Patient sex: F
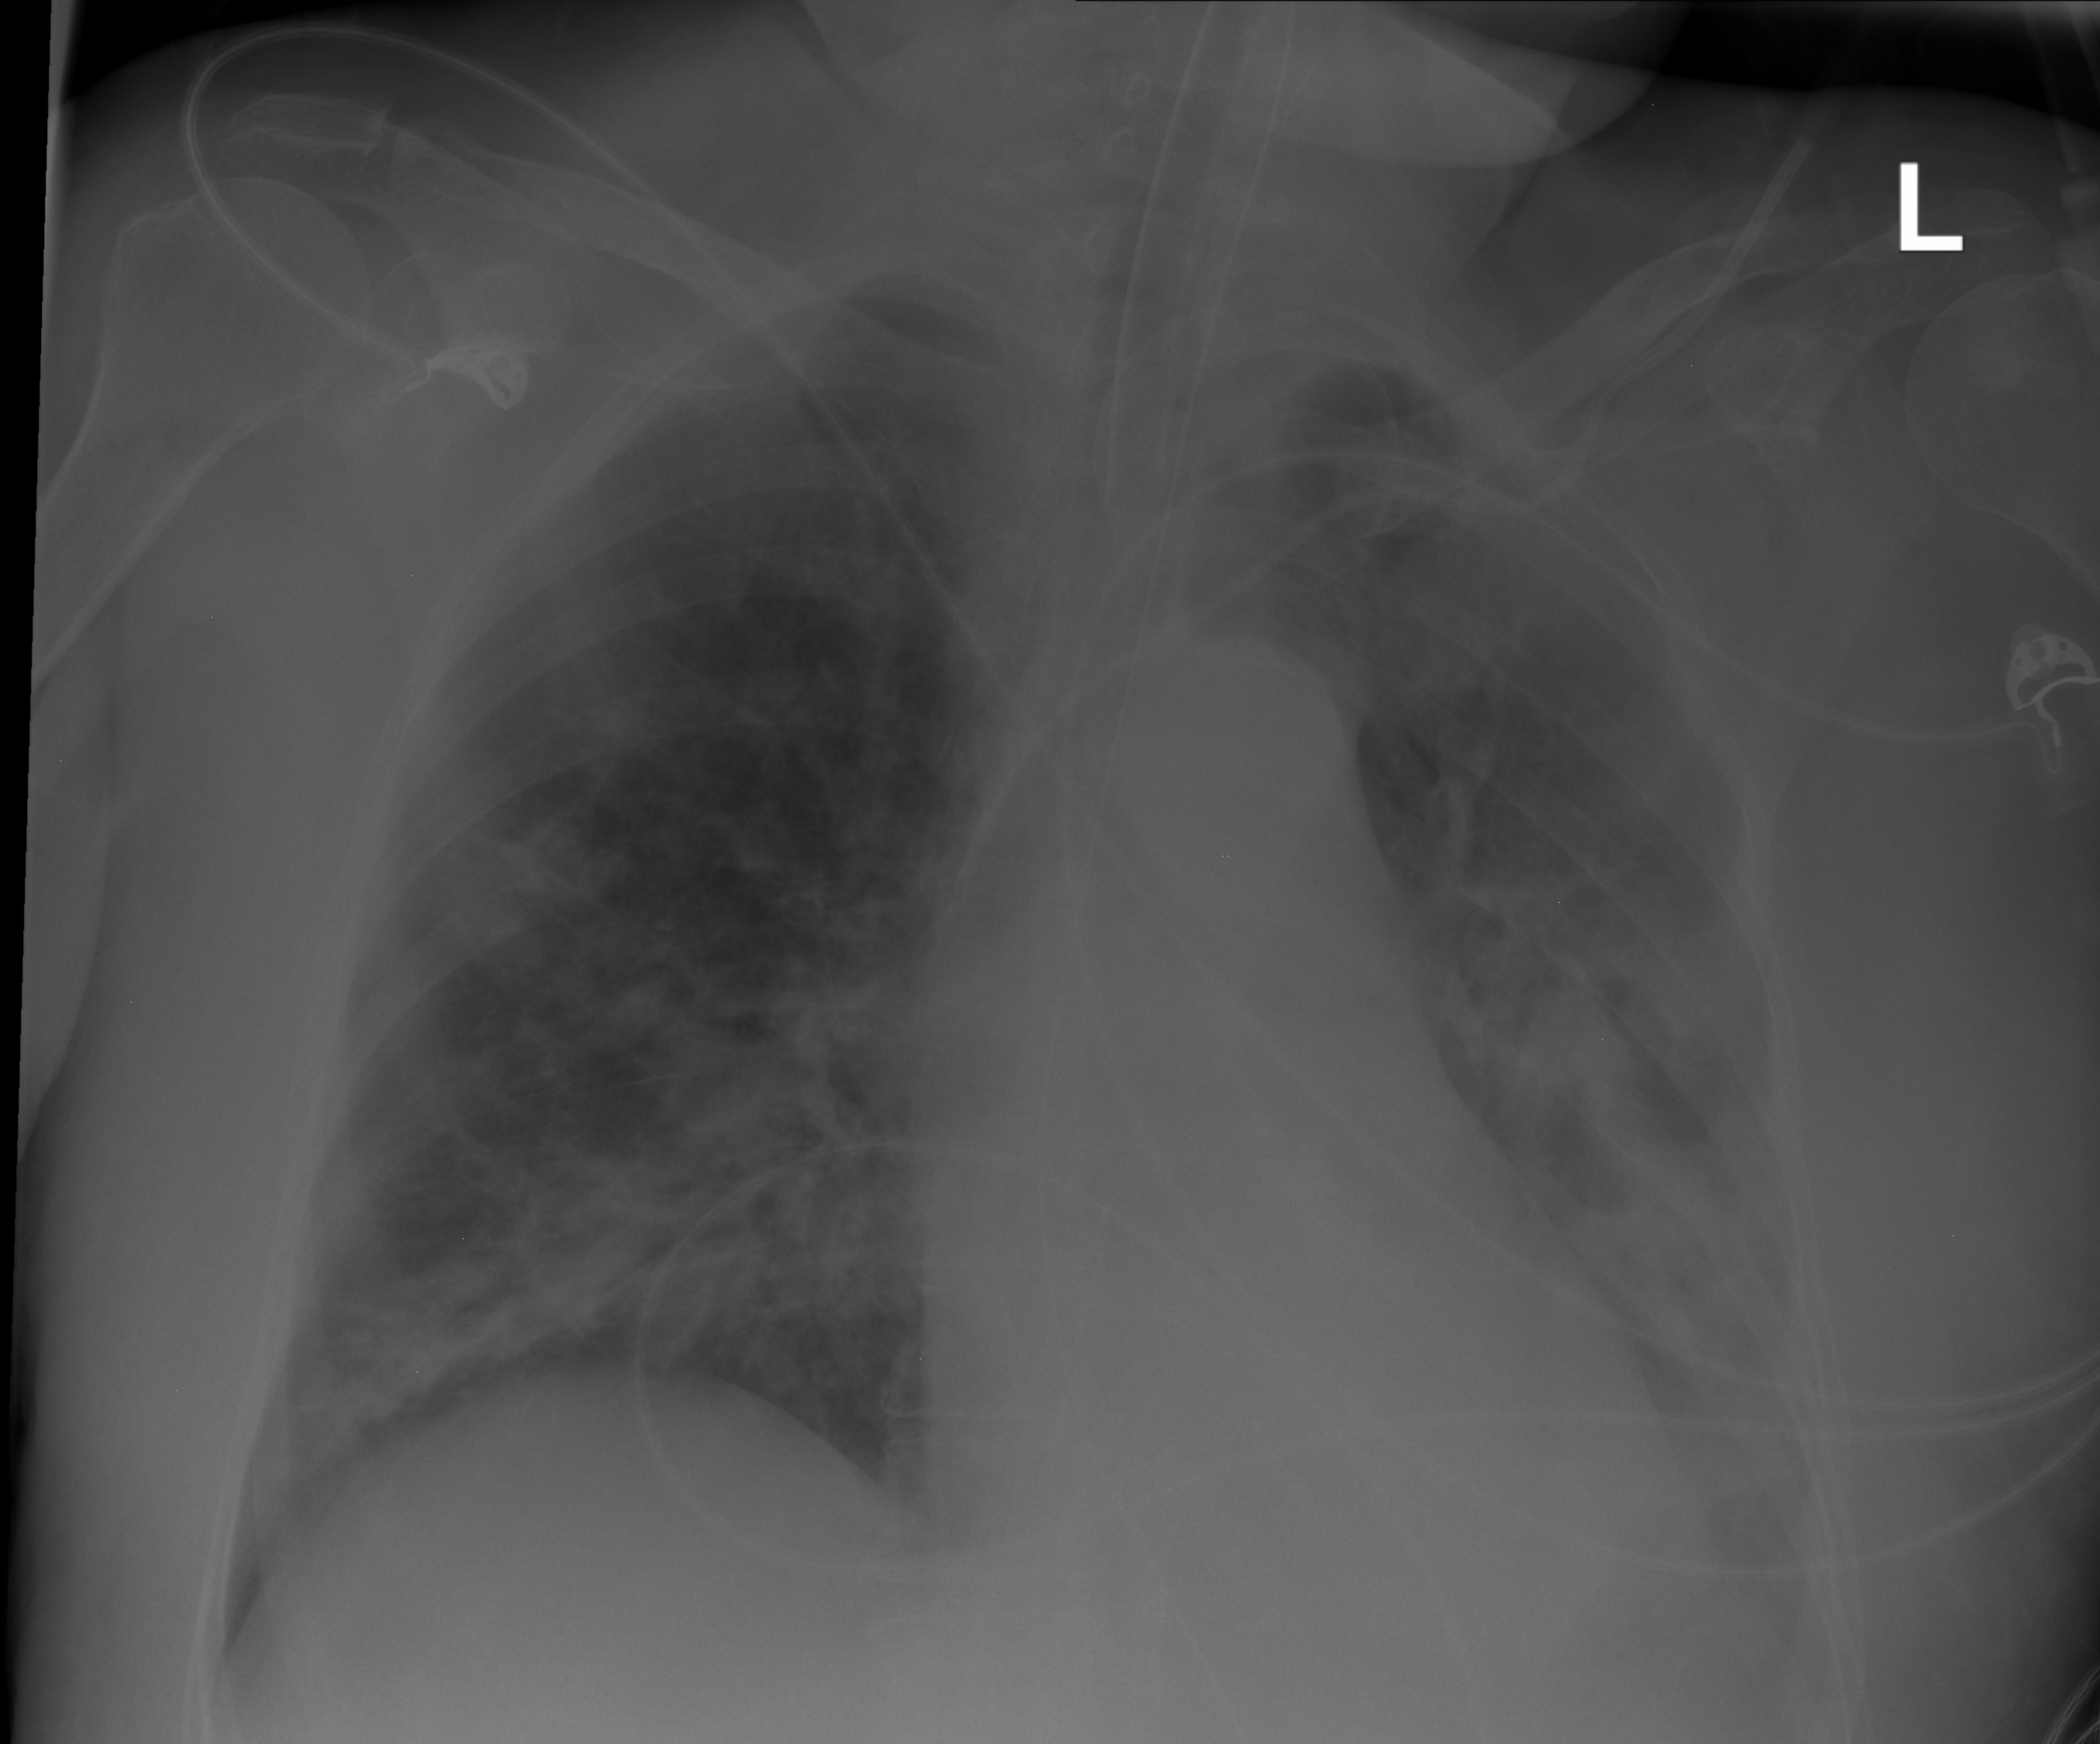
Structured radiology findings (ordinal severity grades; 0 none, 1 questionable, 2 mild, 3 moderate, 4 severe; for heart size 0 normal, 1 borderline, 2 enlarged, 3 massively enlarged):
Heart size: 0
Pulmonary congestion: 0
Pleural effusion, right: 0
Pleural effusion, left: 2
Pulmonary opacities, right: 3
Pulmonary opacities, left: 4
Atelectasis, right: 2
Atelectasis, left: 3